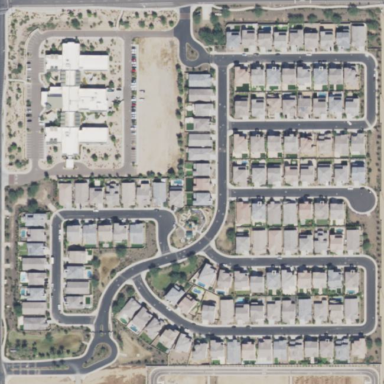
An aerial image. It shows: Gated residential area.